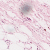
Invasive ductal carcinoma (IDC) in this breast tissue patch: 0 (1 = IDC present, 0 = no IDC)